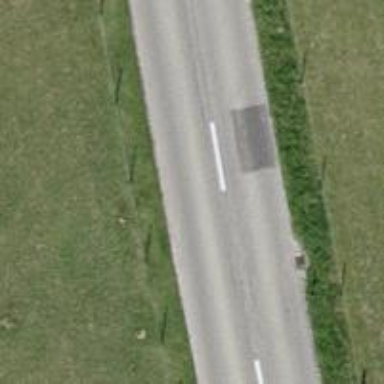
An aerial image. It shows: Tertiary road.